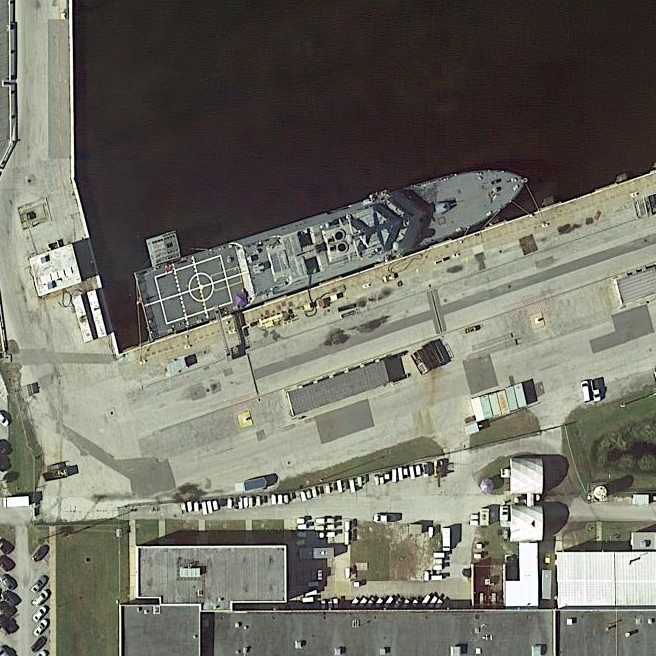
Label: Freedom-class_combat_ship